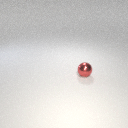
small red metal sphere